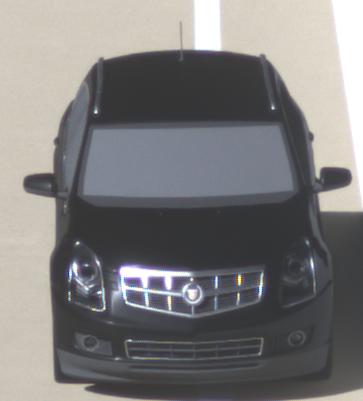
Make: Cadillac
Model: SRX 3.0 V6
Detailed model: SRX (II)
Model produced from: 2010/12
Model produced until: 2012/01
Doors: 5
Color: black
Road condition: dry road
Daytime: morning or afternoon
Contrast: high contrast